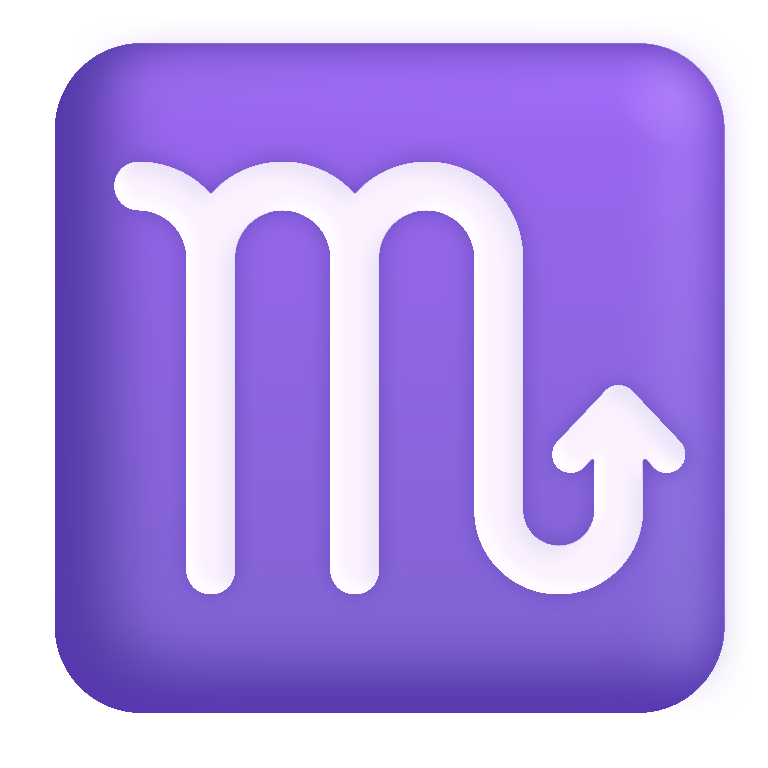
scorpio color